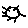
Label: sun